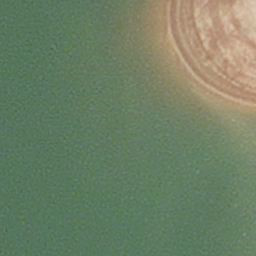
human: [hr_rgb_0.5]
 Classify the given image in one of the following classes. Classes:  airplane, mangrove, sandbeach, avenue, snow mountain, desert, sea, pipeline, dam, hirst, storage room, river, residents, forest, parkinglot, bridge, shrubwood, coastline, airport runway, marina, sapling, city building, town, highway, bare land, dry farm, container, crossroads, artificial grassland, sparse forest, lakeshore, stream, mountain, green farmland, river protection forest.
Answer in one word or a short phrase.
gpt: hirst